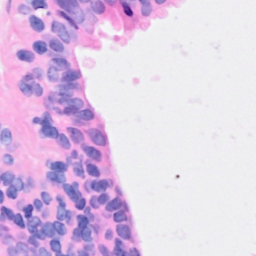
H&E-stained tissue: Breast